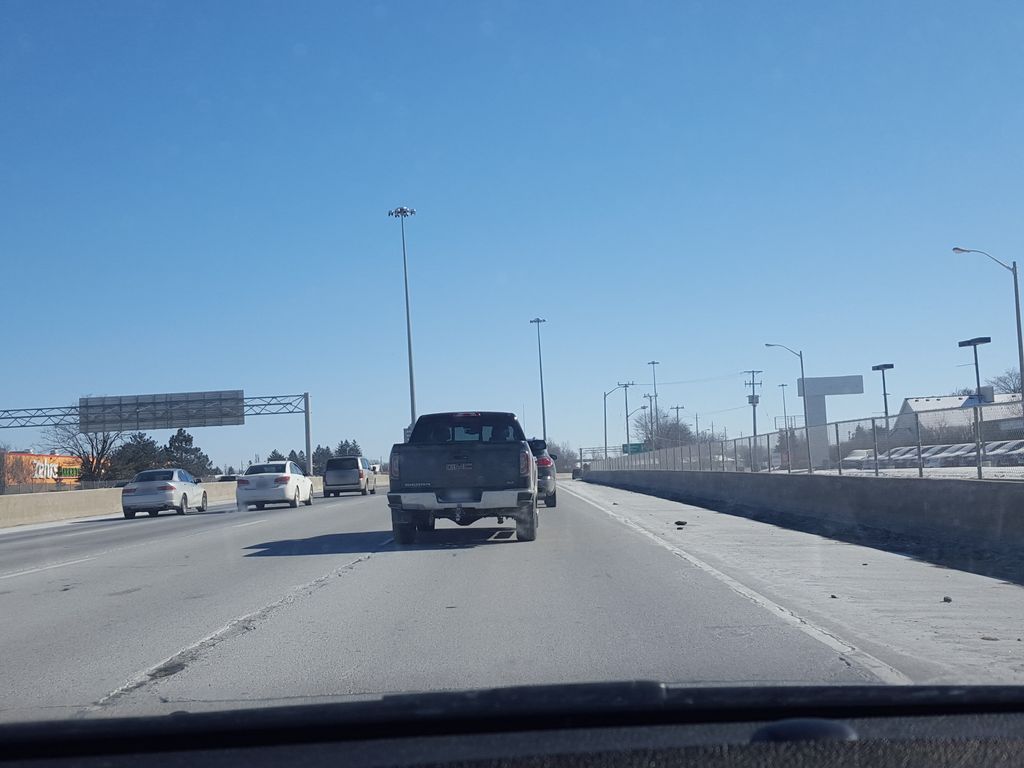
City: kitchener-waterloo